【题型】选择题　【知识点】函数　【难度】medium
将函数 $f(x) = \sin(\omega x + \phi) (\omega > 0, |\phi| < \frac{\pi}{2})$ 的图象向左平移 $\theta$ 个单位长度得到函数 $g(x)$ 的图象， 如图所示， 图中阴影部分的面积为 $\frac{\pi}{2}$， 则 $\phi = (\quad)$

A. $\frac{\pi}{6}$ \quad B. $\frac{\pi}{5}$ \quad C. $\frac{\pi}{4}$ \quad D. $\frac{\pi}{3}$
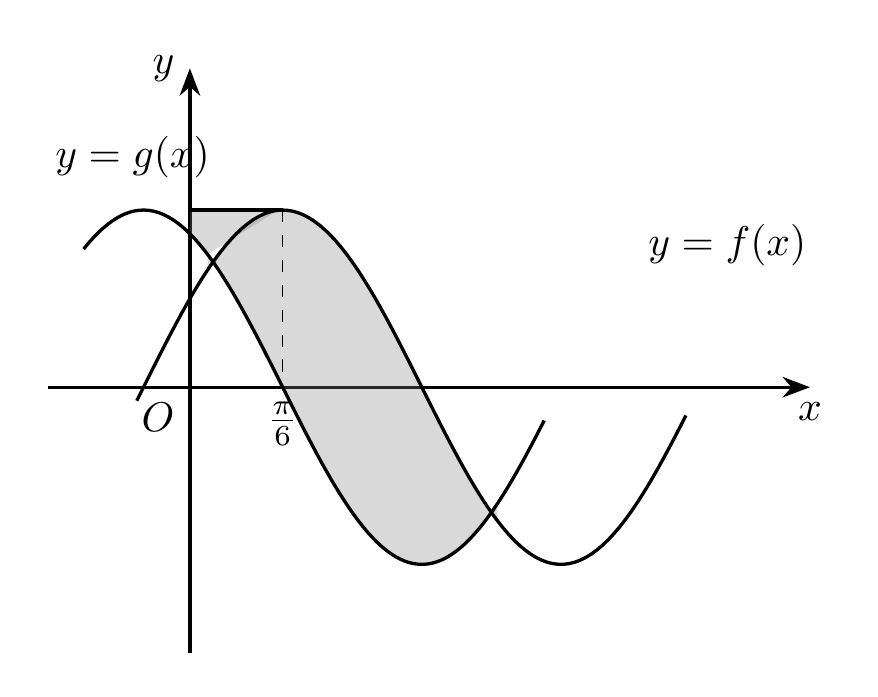
【解答】
【答案】 A

【知识点】 求图象变化前 (后) 的解析式、 由图象确定正 (余) 弦型函数解析式

【分析】 由正弦型函数的对称性可知， 阴影部分的面积等于一个长为 2， 宽为 $\theta$ 的矩形的面积， 求出 $\theta$ 的值， 可得函数 $f(x)$ 的最小正周期， 进而可得出 $\omega$ 的值， 再由 $f(\frac{\pi}{6}) = 1$ 结合 $\phi$ 的取值范围可得出 $\phi$ 的值 .

【详解】 根据正弦型函数图象的对称性可知， \\
阴影部分的面积等于一个长为 2， 宽为 $\theta$ 的矩形的面积， 所以 $2\theta = \frac{\pi}{2}$， 即 $\theta = \frac{\pi}{4}$ ， \\
由图象可知， 函数 $f(x)$ 的最小正周期 $T$ 满足 $\frac{1}{4} T = \frac{\pi}{4}$， 则 $T = \pi$， 又 $\omega > 0$ ， \\
所以， $\omega = \frac{2\pi}{T} = \frac{2\pi}{\pi} = 2$， 则 $f(x) = \sin(2x + \phi)$ ， \\
因为 $f(\frac{\pi}{6}) = \sin(2 \times \frac{\pi}{6} + \phi) = 1$， 所以 $\frac{\pi}{3} + \phi = \frac{\pi}{2} + 2k\pi (k \in \mathbf{Z})$， 即 $\phi = \frac{\pi}{6} + 2k\pi (k \in \mathbf{Z})$ ， \\
因为 $|\phi| < \frac{\pi}{2}$， 所以 $\phi = \frac{\pi}{6}$ . \\
故选： A .